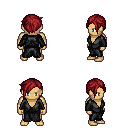
a pixel art fantasy rpg character, male body template, human, tanned skin, gray robe, metal pants, brunette pixie cut hairstyle, four views (front, back, left, right), 2x2 character sprite sheet, small pixel art, hard edges, no anti-aliasing